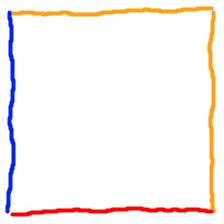
Shape: square